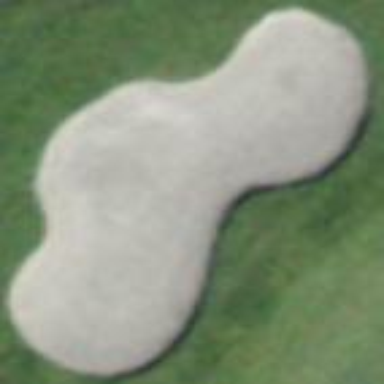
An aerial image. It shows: Golf bunker filled with sandy terrain.